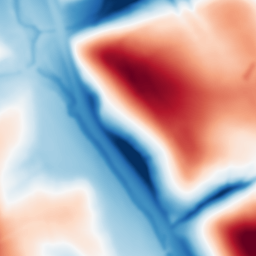
Category: multiscale
Decomposition family: dog
Decomposition parameters: sigma_low: 2
sigma_high: 50
Upsampling method: bicubic
Upsampling parameters: scale: 4
Upsampling scale: 4